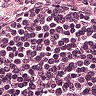
Metastatic tissue present: no